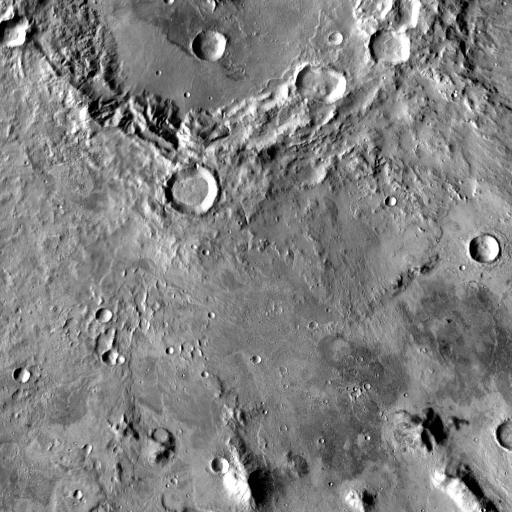
Crater classes present: Background, Other, Secondary